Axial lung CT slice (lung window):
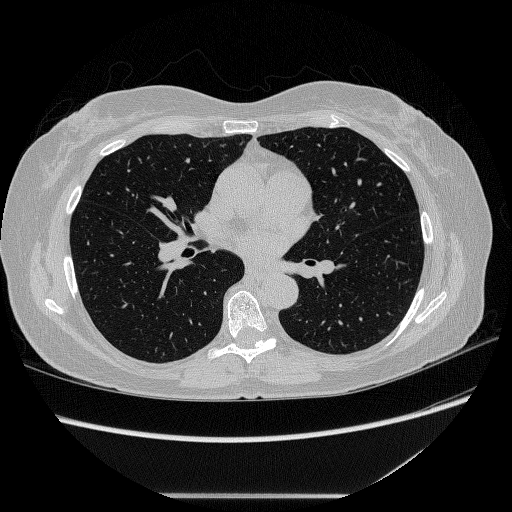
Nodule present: no